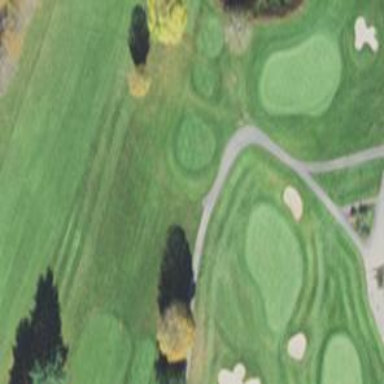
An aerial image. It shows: View of golf hole.